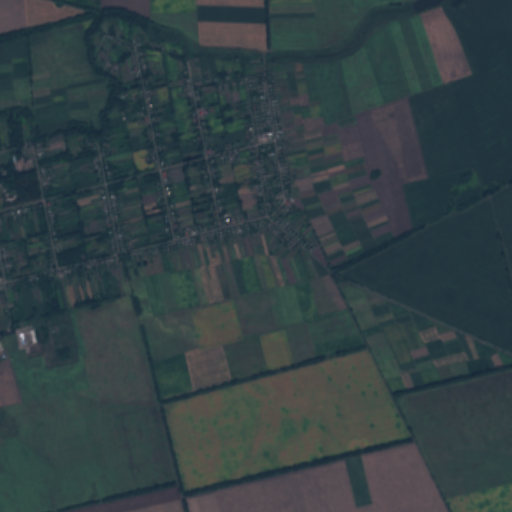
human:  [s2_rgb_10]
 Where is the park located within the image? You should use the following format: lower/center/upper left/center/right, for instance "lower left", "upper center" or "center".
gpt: The park is located in the upper left of the image.
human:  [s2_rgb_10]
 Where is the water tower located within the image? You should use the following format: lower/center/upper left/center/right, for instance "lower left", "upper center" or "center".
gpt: The water tower is located in the center of the image.
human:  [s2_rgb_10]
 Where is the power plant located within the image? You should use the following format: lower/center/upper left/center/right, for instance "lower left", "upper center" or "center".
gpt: There is no power plant in the image.